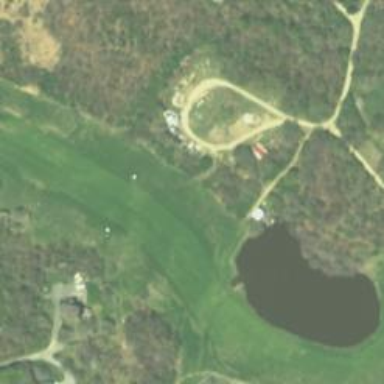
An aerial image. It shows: Grassy area designated as golf fairway.